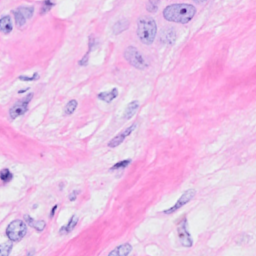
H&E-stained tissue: Breast